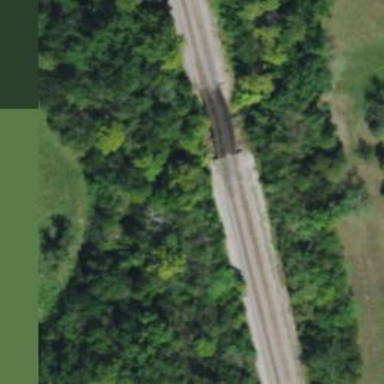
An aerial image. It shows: Railway bridge.